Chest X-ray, PA view. Patient: 42 years old, sex M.
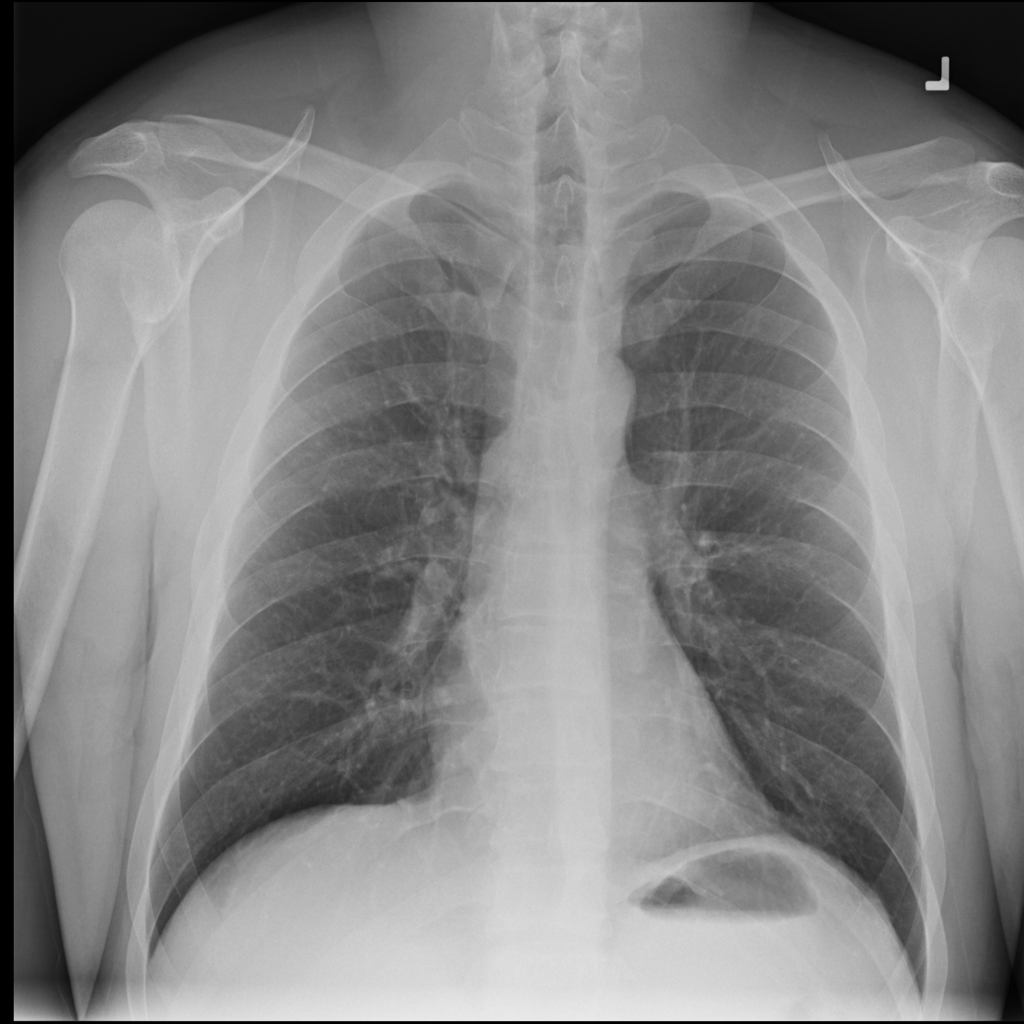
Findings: No Finding